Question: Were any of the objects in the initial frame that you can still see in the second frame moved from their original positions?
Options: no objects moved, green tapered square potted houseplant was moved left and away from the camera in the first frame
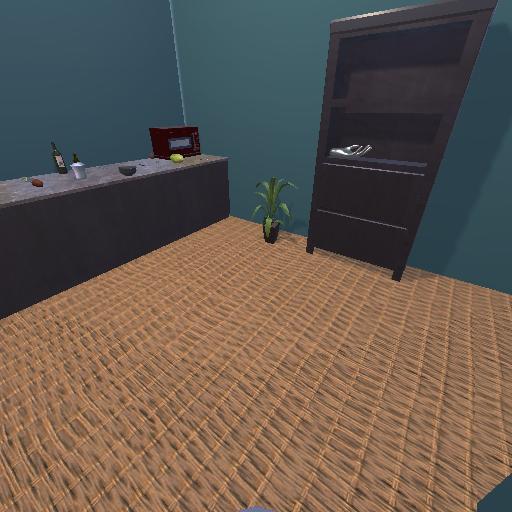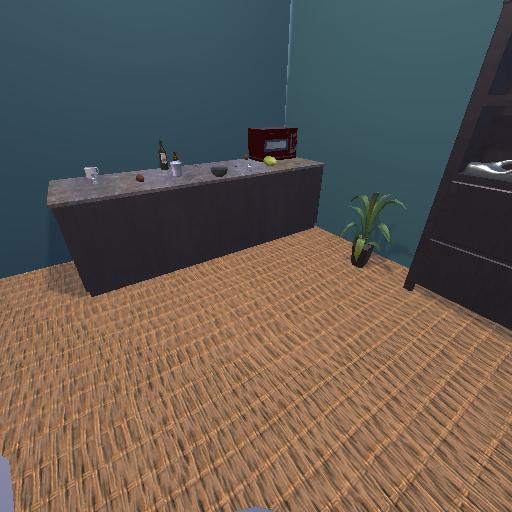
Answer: no objects moved